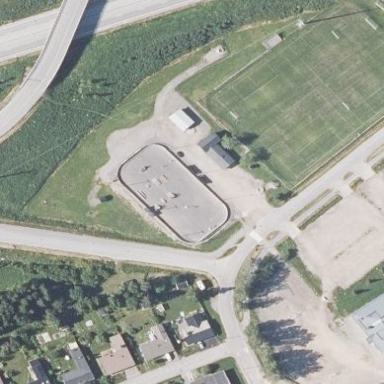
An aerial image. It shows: Ice rink designated for ice hockey under the category of leisure land.